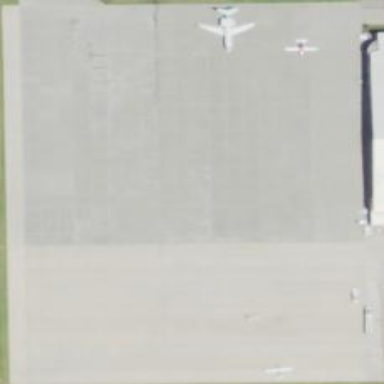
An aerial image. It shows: Apron at the airport with concrete surface.